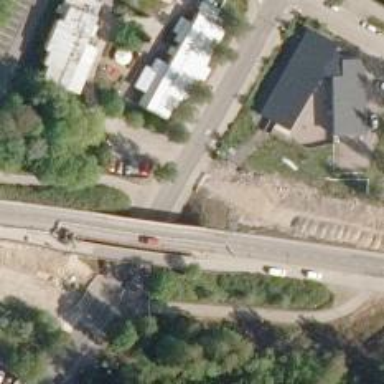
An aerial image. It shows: Asphalt footway.